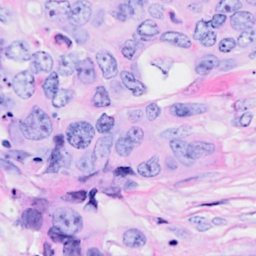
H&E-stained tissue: Breast